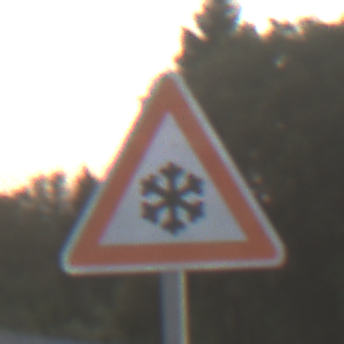
Verkehrszeichen: SchneeOderEisglaette
Umgebung: Outdoor, Nature
Tageszeit: SunriseSunset
Wetter: PartlyCloudy
Licht: Natural
Jahreszeit: NotSpecified
Kontrast: LowContrast